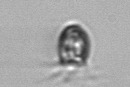
Label: Balanion